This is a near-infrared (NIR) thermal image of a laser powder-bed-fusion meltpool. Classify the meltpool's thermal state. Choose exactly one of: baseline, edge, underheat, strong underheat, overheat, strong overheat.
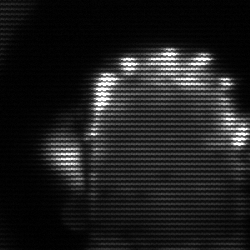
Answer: baseline